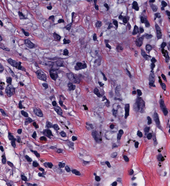
Tumor epithelial tissue: no
Tumor-associated stroma tissue: yes
Normal tissue: no